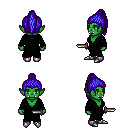
a pixel art fantasy rpg character, female body template, orc, green skin, gray robe, red pants, blue long topknot hairstyle, metal boots, dagger, four views (front, back, left, right), 2x2 character sprite sheet, small pixel art, hard edges, no anti-aliasing